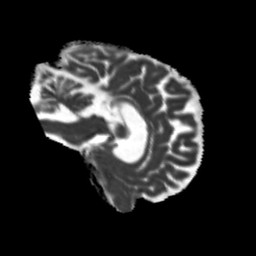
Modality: MD
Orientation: sagittal
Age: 51
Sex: male
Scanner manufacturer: siemens
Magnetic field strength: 3 T
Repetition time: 5.25 s
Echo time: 0.08 s